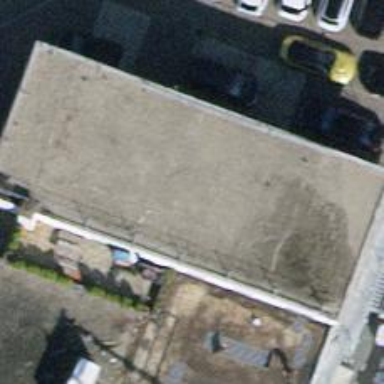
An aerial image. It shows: Car repair shop.